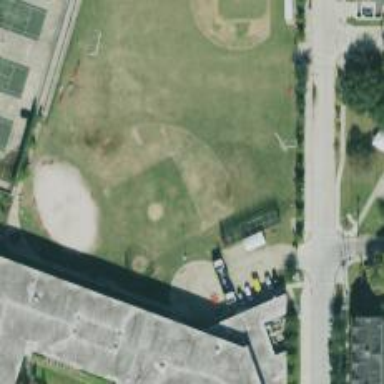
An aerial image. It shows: Baseball pitch for leisure land activities.